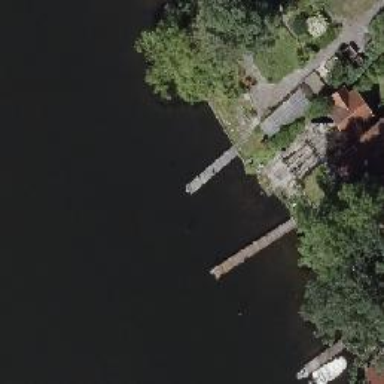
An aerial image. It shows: Man-made pier.